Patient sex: M
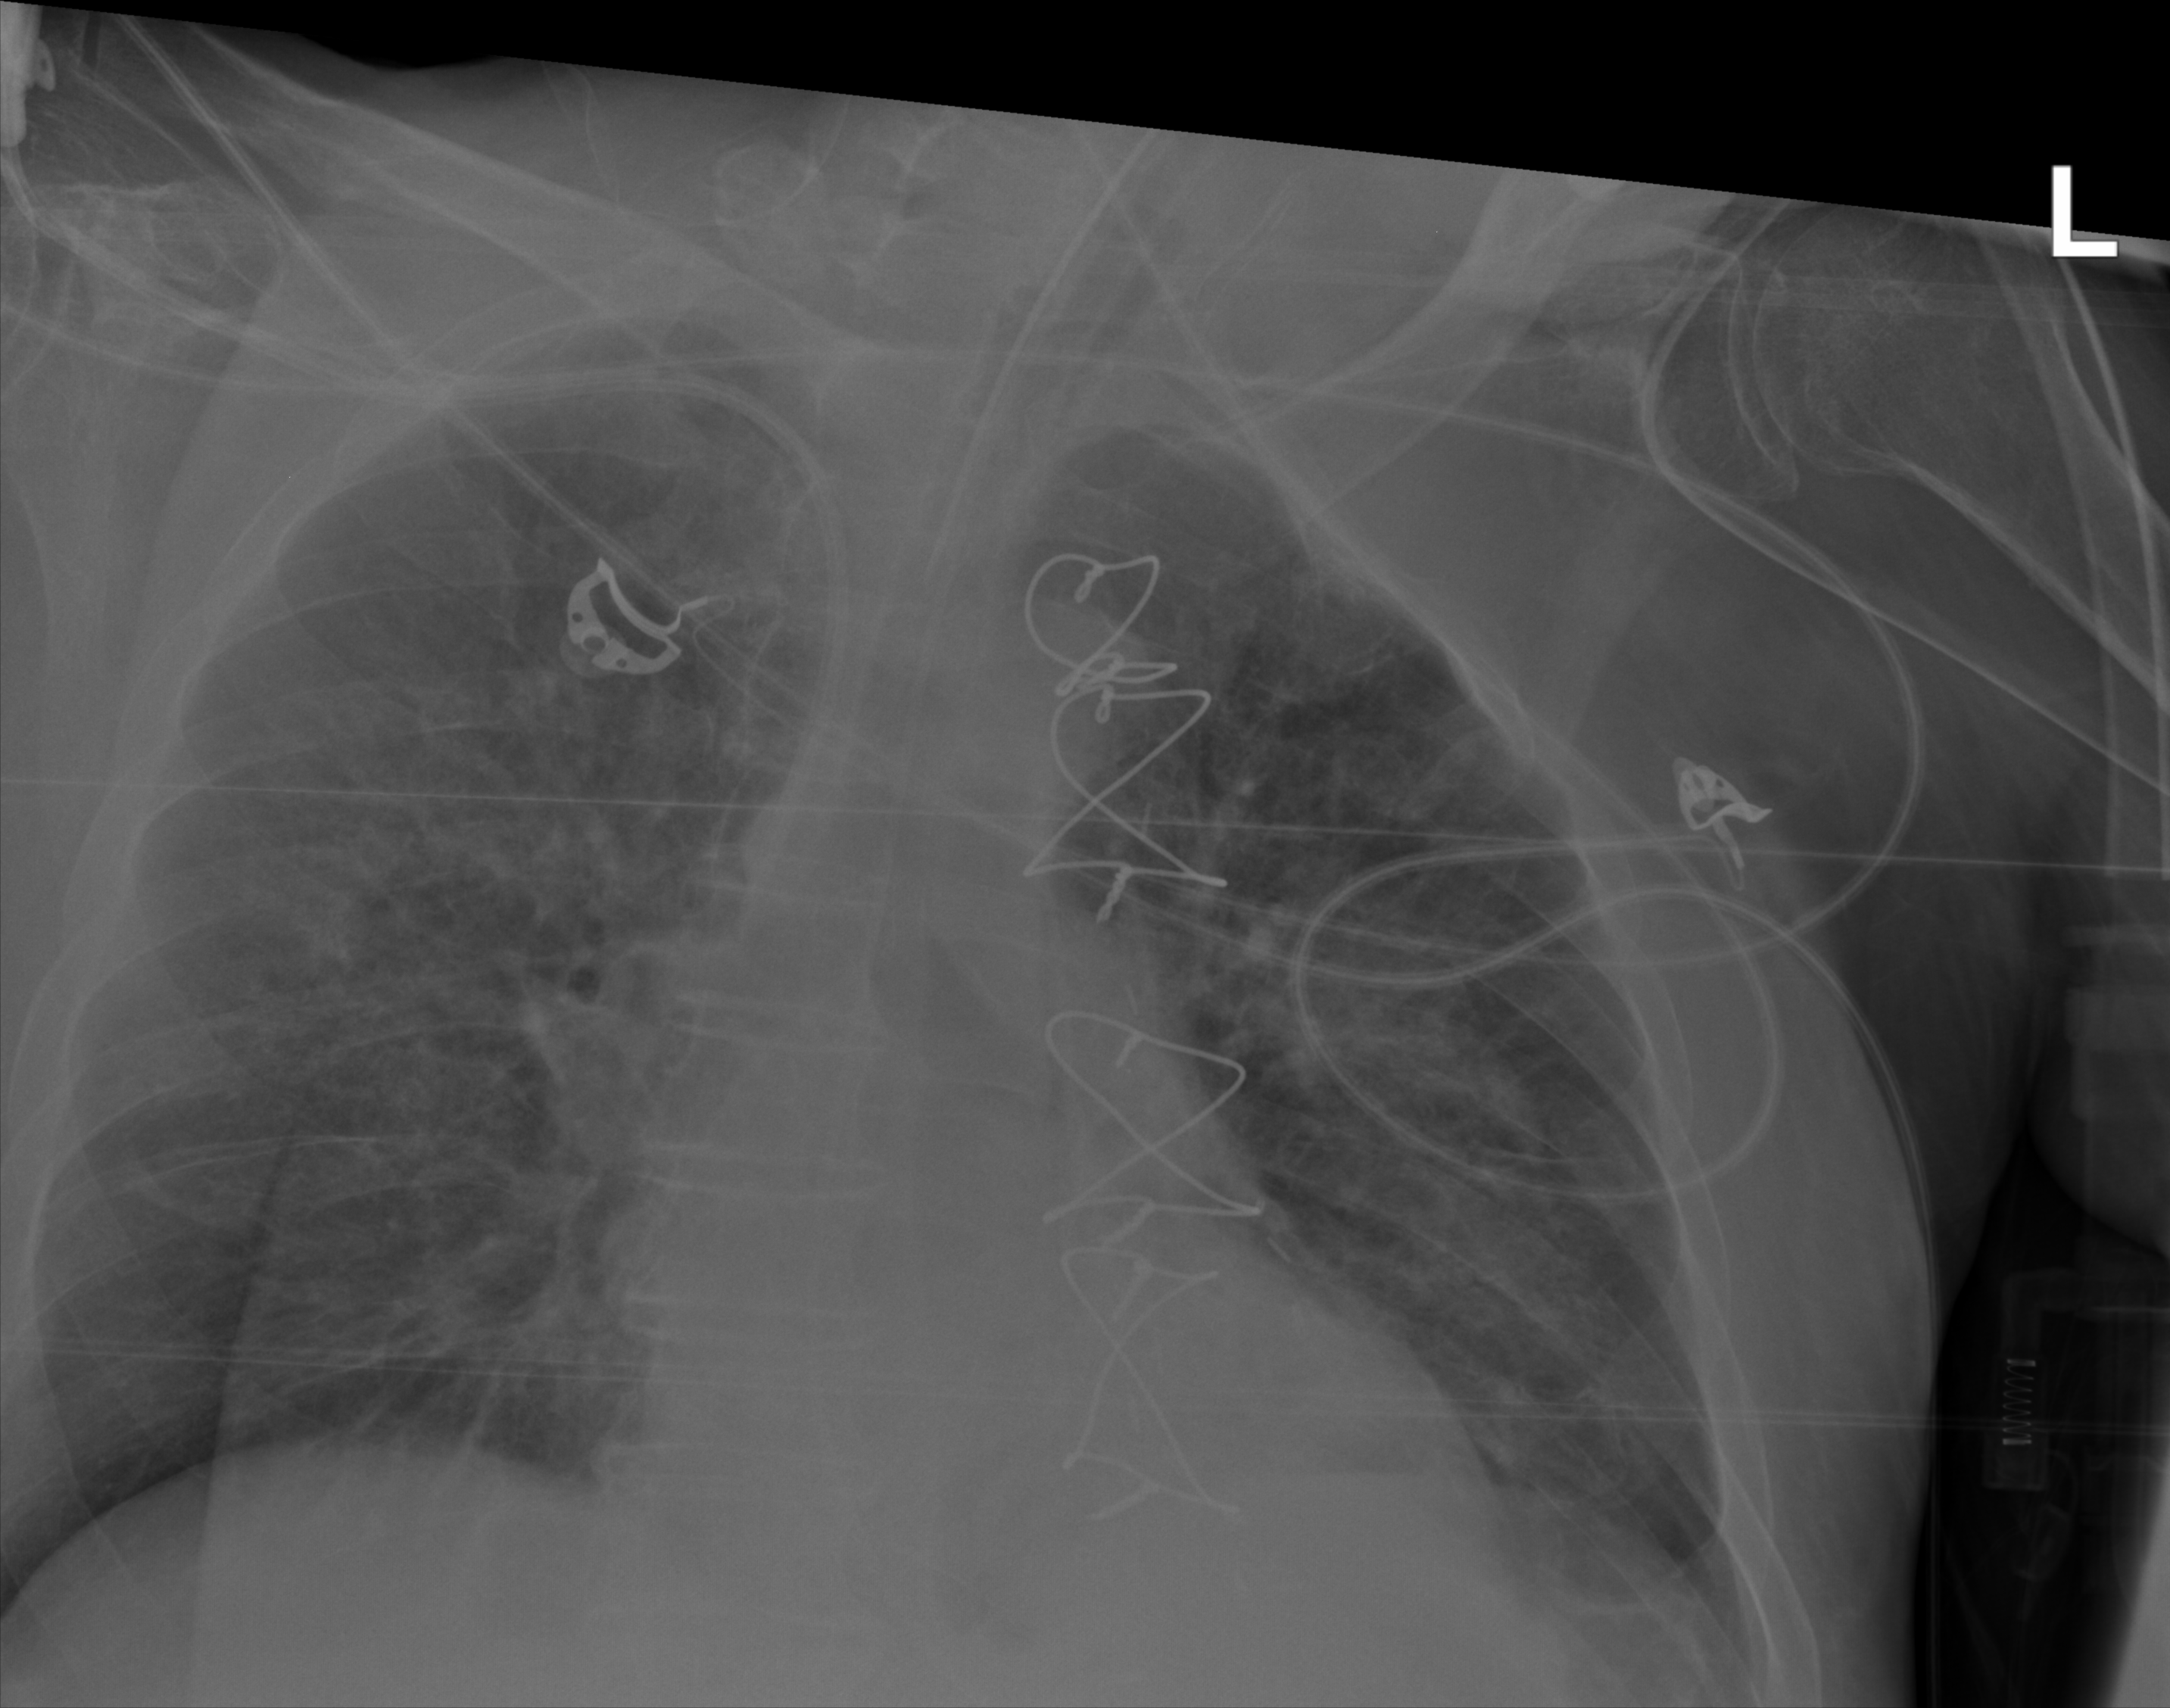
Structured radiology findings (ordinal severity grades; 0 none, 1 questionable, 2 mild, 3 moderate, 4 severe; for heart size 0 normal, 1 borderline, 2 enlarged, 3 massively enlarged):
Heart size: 0
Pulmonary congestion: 2
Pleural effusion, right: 0
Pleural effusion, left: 0
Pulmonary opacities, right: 2
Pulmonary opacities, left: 2
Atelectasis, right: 2
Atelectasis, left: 2